Question: I'm running by double-click a .py and from command prompt and show this error:

But when i'm running from IDLE it work's, what's happening this?
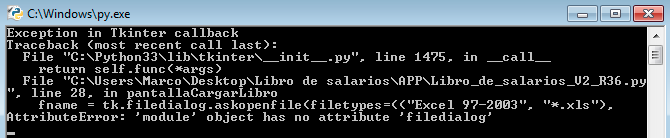
Answer: The solution is import from tkinter the function:
'''
from tkinter import filedialog
fname = filedialog.askopenfile(filetypes=(("Excel 97-2003", "*.xls"),
("Excel", "*.xlsx")))
'''
Before i have this:
'''
import tkinter as tk
fname = tk.filedialog.askopenfile(filetypes=(("Excel 97-2003", "*.xls"),
("Excel", "*.xlsx")))
'''